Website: walmart
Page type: billing-address
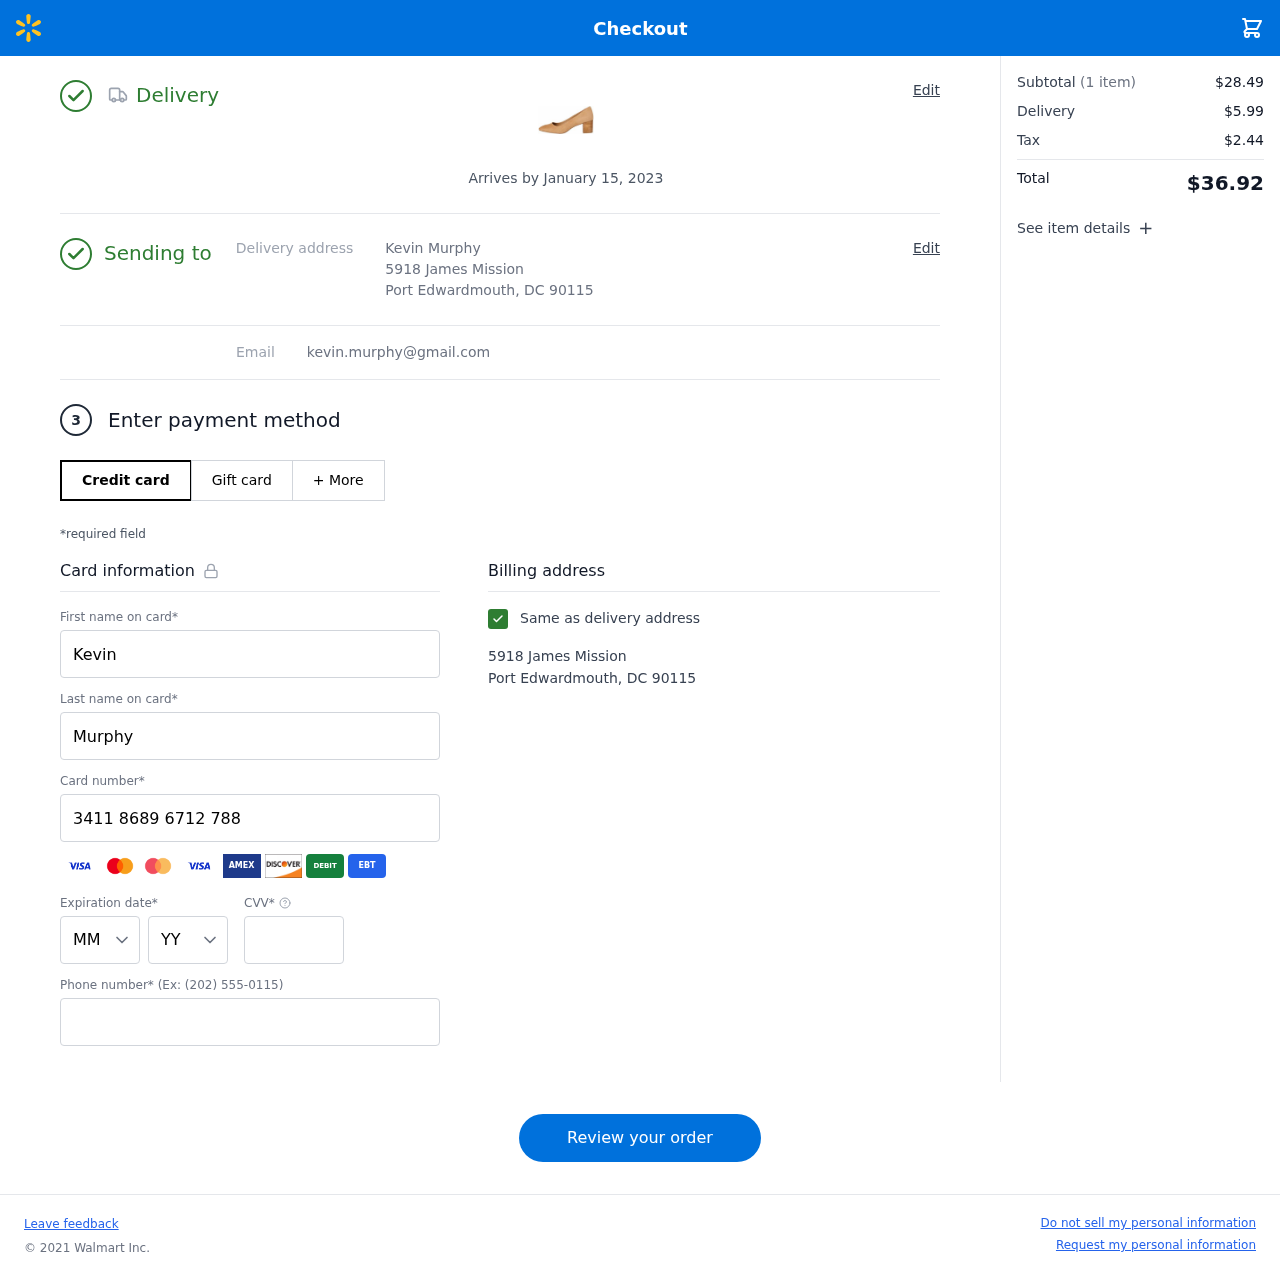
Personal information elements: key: PII_CARD_CVV
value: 9380
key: PII_CARD_EXPIRY_MONTH
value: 01
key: PII_CARD_EXPIRY_YEAR
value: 28
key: PII_CARD_NUMBER
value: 3411 8689 6712 788
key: PII_EMAIL
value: kevin.murphy@gmail.com
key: PII_FIRSTNAME
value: Kevin
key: PII_FULLNAME
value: Kevin Murphy
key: PII_LASTNAME
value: Murphy
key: PII_PHONE
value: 8983328570
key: PII_STREET
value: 5918 James Mission
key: PII_CITY_STATE_ZIP
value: Port Edwardmouth, DC 90115
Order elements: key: ORDER_DELIVERY_DATE
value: Arrives by January 15, 2023
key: ORDER_NUM_ITEMS
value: (1 item)
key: ORDER_SUBTOTAL
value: $28.49
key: ORDER_SHIPPING_COST
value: $5.99
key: ORDER_TAX
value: $2.44
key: ORDER_TOTAL
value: $36.92